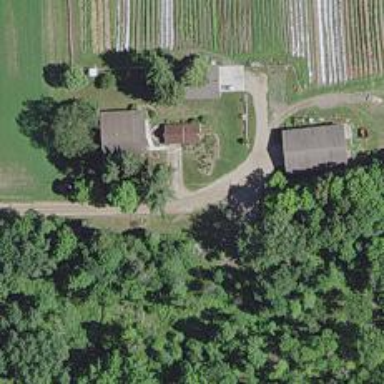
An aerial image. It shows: Driveway.